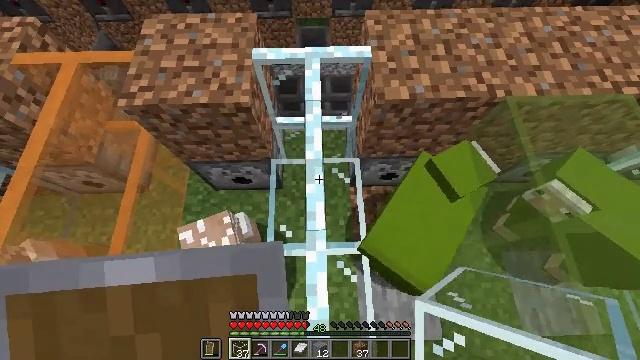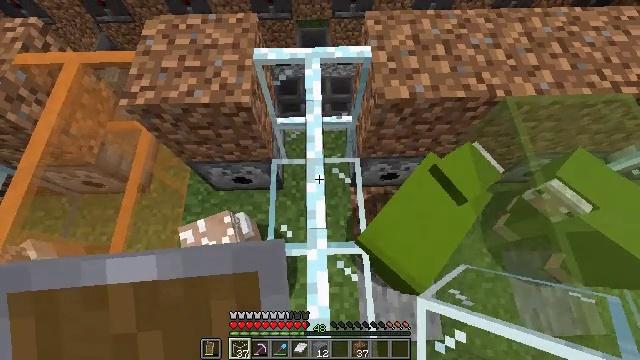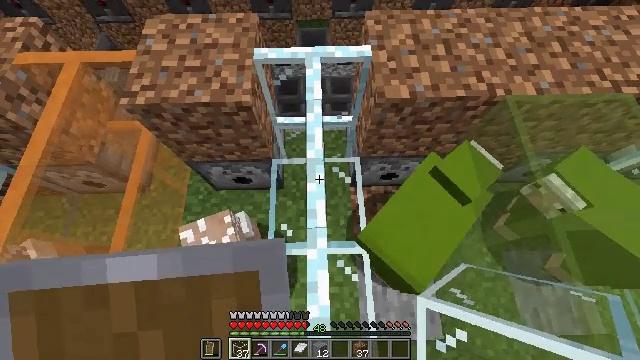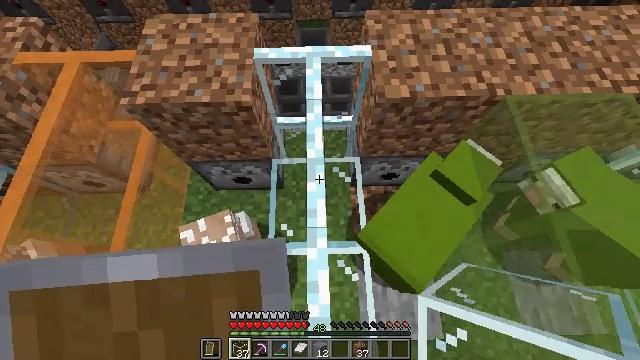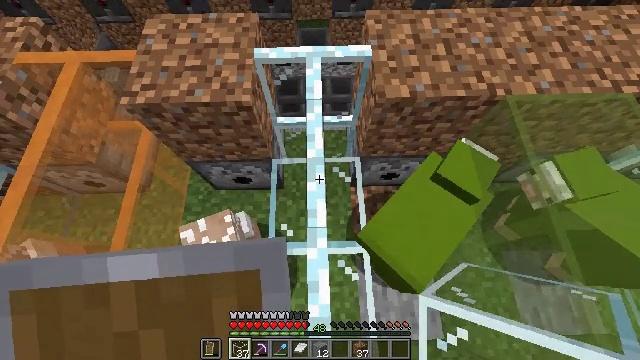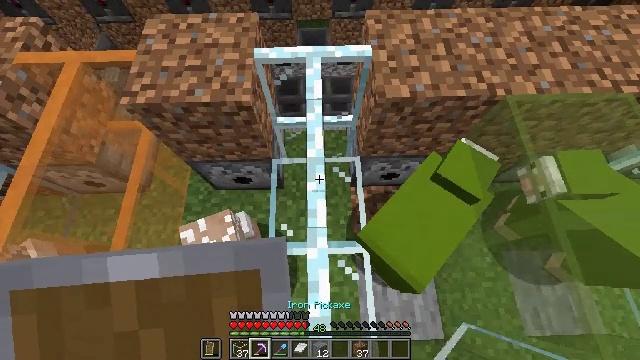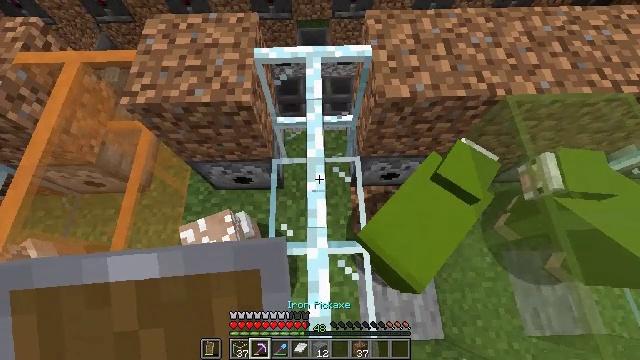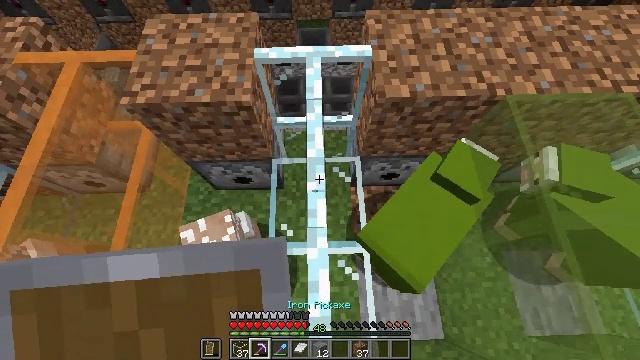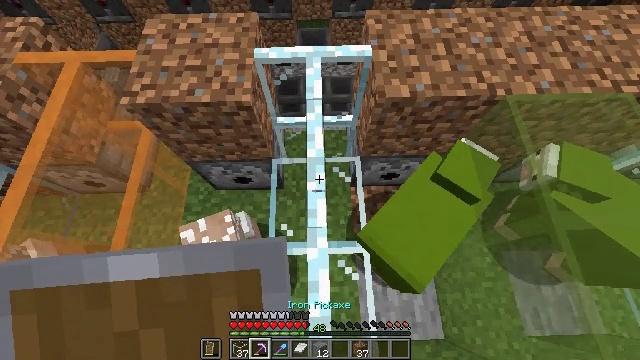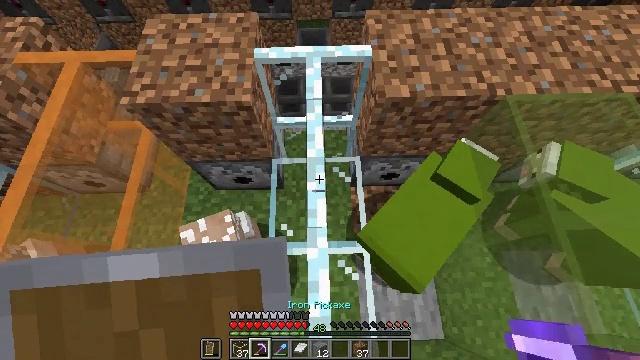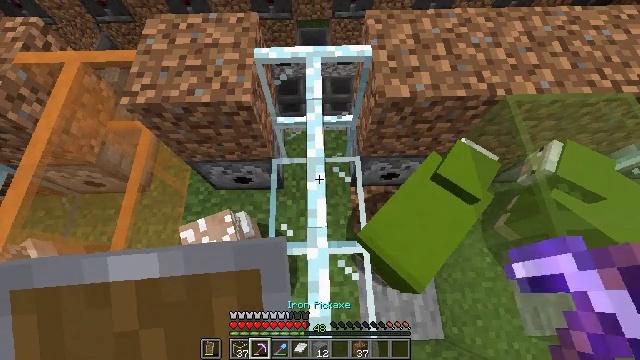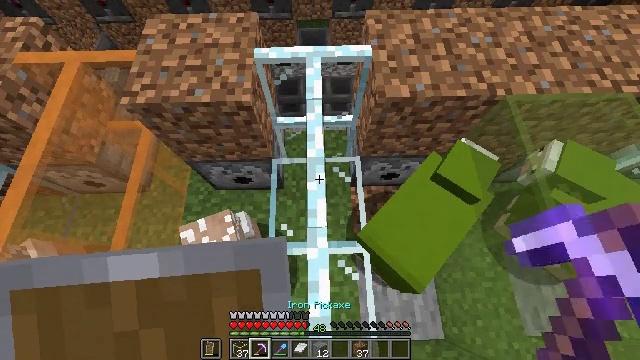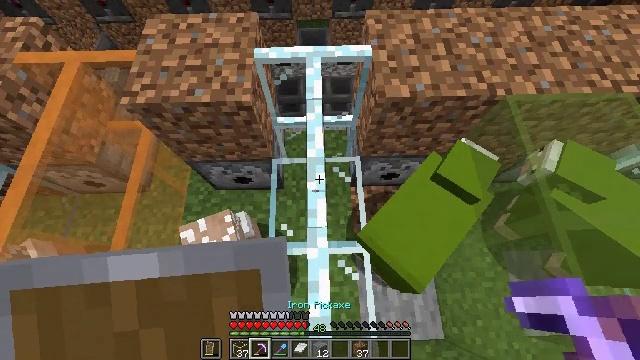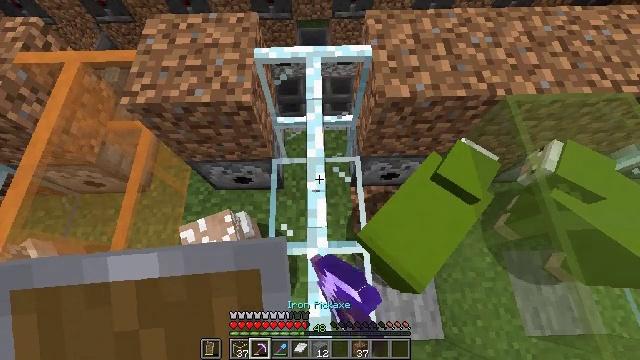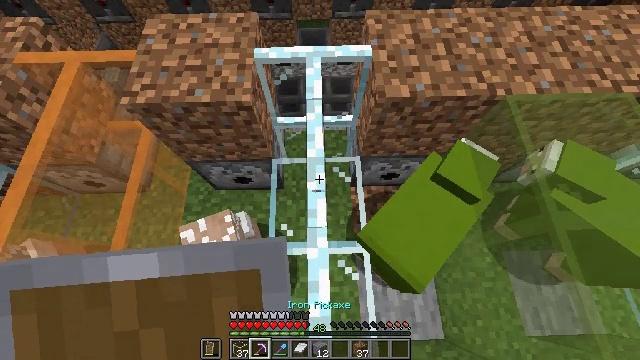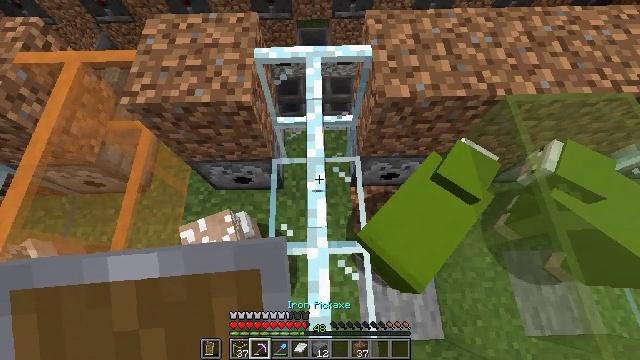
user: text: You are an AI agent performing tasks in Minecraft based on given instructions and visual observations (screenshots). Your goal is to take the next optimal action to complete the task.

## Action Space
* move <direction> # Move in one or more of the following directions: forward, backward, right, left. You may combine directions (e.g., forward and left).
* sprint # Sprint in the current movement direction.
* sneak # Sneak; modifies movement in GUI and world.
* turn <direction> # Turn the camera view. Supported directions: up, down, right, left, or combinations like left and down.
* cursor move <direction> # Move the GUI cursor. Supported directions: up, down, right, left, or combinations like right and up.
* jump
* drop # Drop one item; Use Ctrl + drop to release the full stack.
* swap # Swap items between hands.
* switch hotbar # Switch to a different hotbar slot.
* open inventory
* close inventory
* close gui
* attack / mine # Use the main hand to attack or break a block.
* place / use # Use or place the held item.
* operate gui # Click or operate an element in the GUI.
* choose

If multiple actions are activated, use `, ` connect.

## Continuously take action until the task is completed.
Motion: motion action
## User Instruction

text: Destroy the glass pane to clear a path.
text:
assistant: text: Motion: no_op
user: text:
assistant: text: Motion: no_op
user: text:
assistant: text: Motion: no_op
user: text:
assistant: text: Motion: no_op
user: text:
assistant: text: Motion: no_op
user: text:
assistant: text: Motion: no_op
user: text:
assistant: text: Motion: no_op
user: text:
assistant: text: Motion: no_op
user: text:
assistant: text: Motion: no_op
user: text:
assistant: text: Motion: no_op
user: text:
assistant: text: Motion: no_op
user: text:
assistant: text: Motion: attack / mine
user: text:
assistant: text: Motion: attack / mine
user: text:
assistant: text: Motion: attack / mine
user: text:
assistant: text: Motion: attack / mine
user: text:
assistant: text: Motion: attack / mine
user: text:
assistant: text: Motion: attack / mine
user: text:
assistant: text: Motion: attack / mine
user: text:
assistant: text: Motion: attack / mine
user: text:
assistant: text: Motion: attack / mine
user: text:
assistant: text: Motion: attack / mine
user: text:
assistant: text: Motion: attack / mine
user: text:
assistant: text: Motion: attack / mine
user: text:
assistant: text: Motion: attack / mine
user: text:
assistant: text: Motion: attack / mine
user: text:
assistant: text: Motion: attack / mine
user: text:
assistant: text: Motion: no_op
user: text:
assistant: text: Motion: no_op
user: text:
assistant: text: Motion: no_op